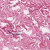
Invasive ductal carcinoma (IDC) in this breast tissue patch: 0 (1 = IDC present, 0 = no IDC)